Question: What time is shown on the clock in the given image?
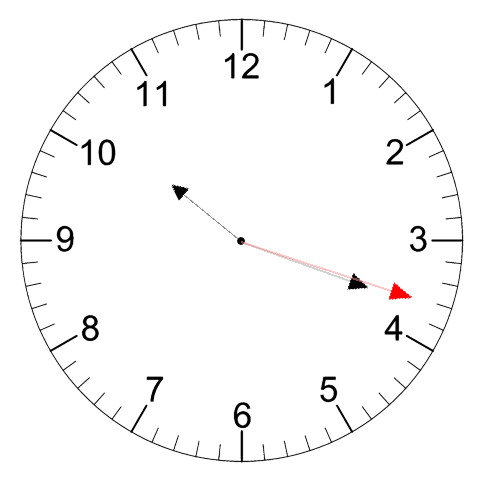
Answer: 10:18:18